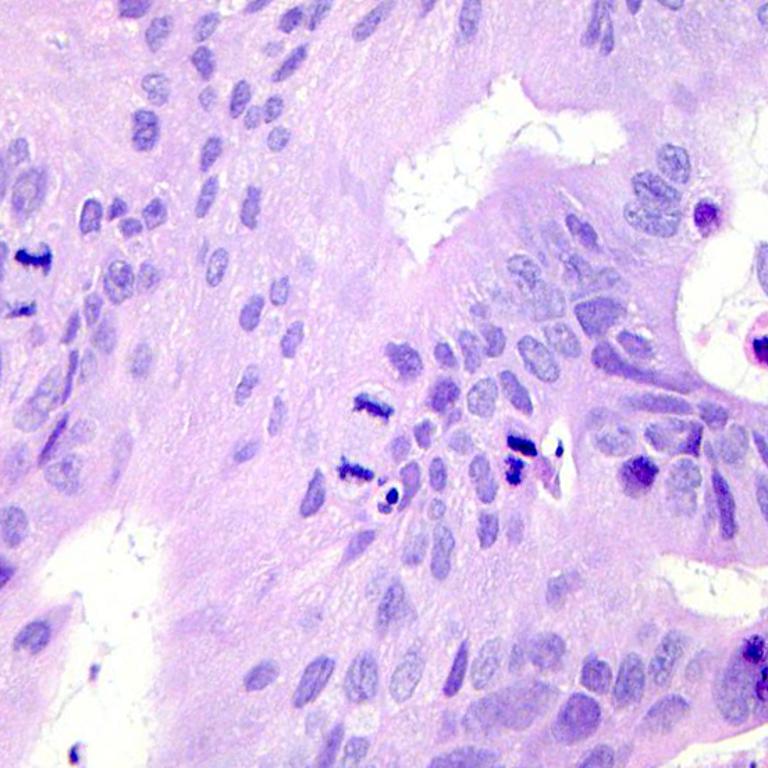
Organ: colon
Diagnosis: adenocarcinomas